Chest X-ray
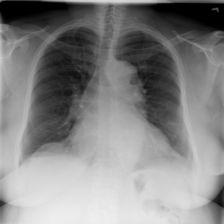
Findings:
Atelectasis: positive
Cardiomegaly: negative
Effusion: negative
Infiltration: negative
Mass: negative
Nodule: negative
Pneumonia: negative
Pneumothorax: negative
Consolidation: negative
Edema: negative
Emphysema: negative
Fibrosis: negative
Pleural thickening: negative
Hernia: negative